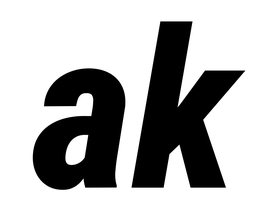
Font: Roboto-Italic_Condensed_ExtraBold_Italic